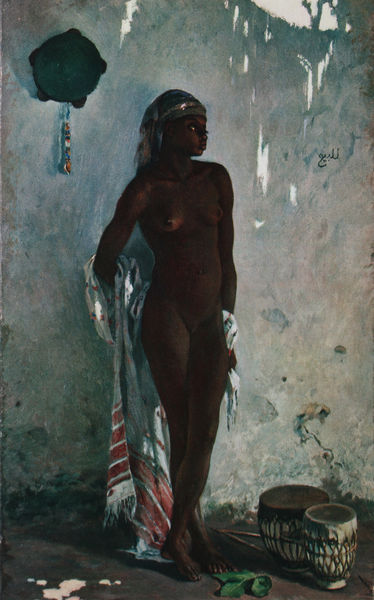
Titel: Nackte Sklavin
Künstler: Frank Buchser
Standort: Solothurn
Institution: Kunstmuseum
Schlagwörter: akt, blau, blätter, dunkel, gemälde, haut, kopf, körper, nackt, schatten, weiß, badende, grün, landschaft, mädchen, blume, braun, brust, busen, frau, grau, hell, hut, licht, profil, raum, schwarz, blick, rose, rot, tuch, malerei, muster, jung, wand, arm, arme, falten, schüssel, stehen, stein, stirnband, teller, portrait, porträt, signatur, öl, erde, natur, hütte, schlank, sonne, boden, pose, stehend, stoff, decke, blatt, musik, tänzerin, haarreif, kontrast, schön, keramik, krug, beine, taille, bein, brüste, füße, modell, fassade, warm, afrika, kette, mauer, farbe, ölgemälde, wild, dekoration, weiblich, kopftuch, angelehnt, handtuch, streifen, uhr, korb, kordel, nabel, bauch, faltenwurf, nackte, bauchnabel, model, scham, foto, töpfe, barfuss, afrikanerin, neger, schwarze, gefäß, hängen, hauswand, stöcke, trommel, fleck, flecken, wandschmuck, krüge, dunkelhäutig, nackte frau, sklavin, überschlagen, freien, standbein, orientalismus, armut, dusche, marokko, überkreuzt, schellen, lehmboden, tambourin, tamburin, delacroix, kalk, rundriss, steinwand, trommeln, wilde, scharren, gelehnt, aktmodell, weiblicher akt, weiße wand, schlagzeug, afro, eingeborene, prostitution, aktmodel, negerin, tamborin, trommelstöcke, bongo, niger, kuckucksuhr, intrument, bongos, tablas, m#dchen, negrid